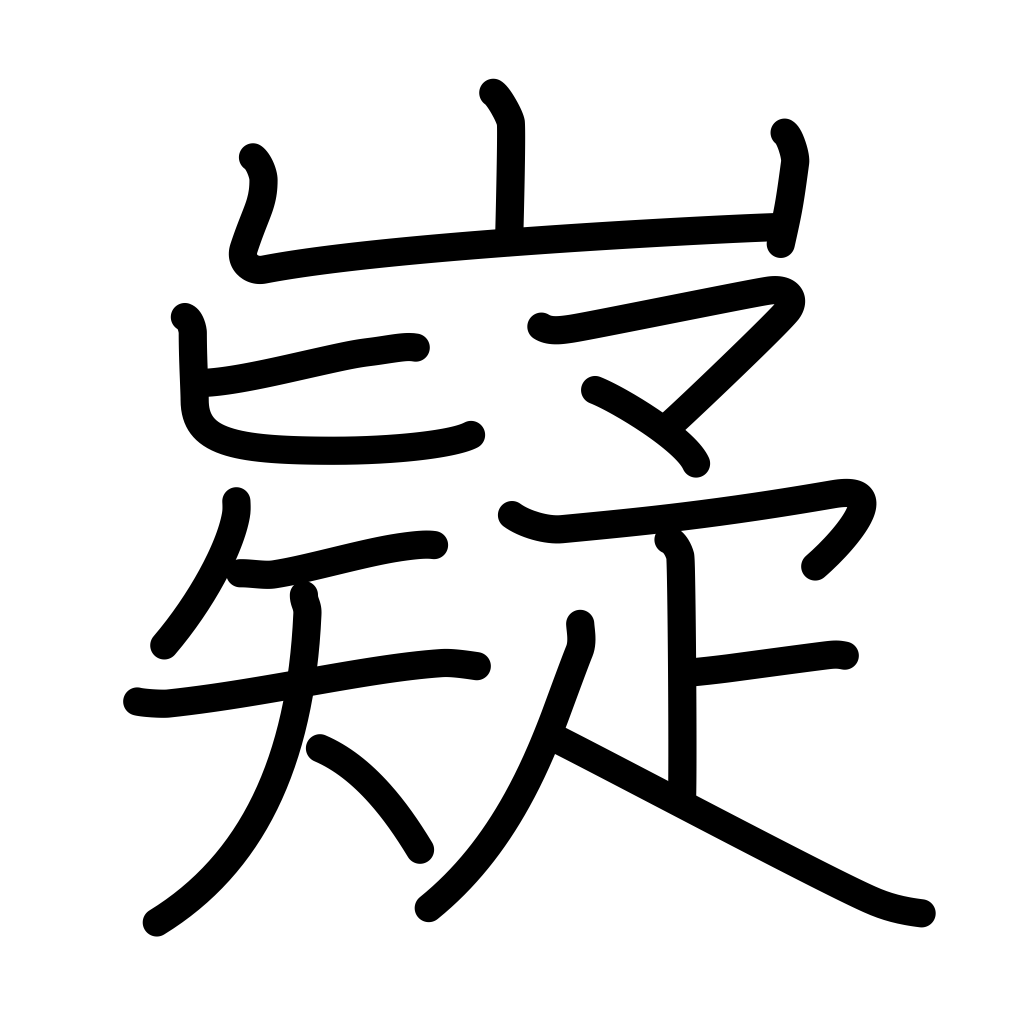
Meaning: wise